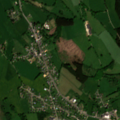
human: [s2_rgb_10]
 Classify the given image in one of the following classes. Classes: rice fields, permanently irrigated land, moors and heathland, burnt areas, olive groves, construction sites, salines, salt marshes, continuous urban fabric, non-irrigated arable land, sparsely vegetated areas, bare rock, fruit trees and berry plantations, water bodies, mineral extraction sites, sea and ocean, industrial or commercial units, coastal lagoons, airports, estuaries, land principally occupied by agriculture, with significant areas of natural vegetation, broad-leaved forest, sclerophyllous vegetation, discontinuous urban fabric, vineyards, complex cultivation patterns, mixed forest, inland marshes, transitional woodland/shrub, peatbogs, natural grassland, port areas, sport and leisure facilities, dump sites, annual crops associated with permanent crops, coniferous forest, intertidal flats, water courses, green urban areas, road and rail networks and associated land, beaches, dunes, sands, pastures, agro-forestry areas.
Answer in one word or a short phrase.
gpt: discontinuous urban fabric, pastures, land principally occupied by agriculture, with significant areas of natural vegetation, mixed forest